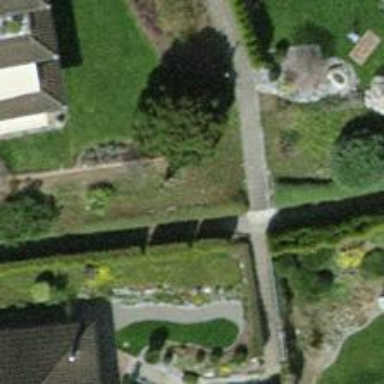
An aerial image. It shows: Hedge barrier.